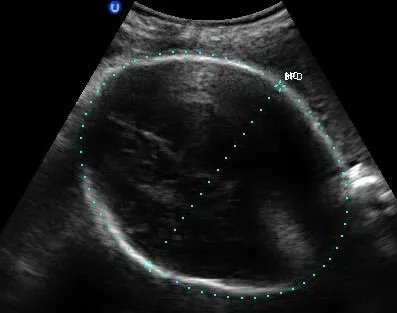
Sonographic image of myoma.
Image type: radiology (ultrasound)